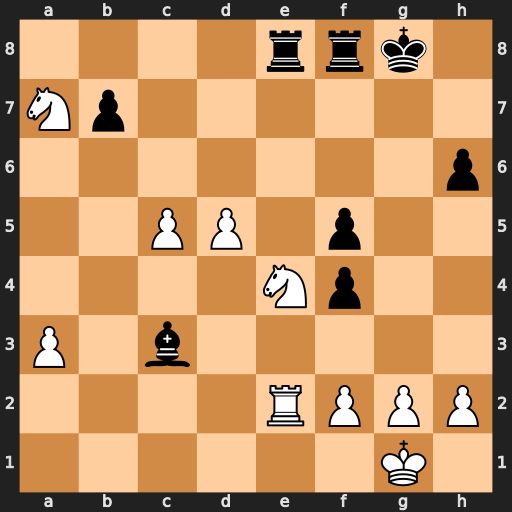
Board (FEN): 4rrk1/Np6/7p/2PP1p2/4Np2/P1b5/4RPPP/6K1
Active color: w
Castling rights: -
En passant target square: -
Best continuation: Nxc3 Rxe2 Nxe2